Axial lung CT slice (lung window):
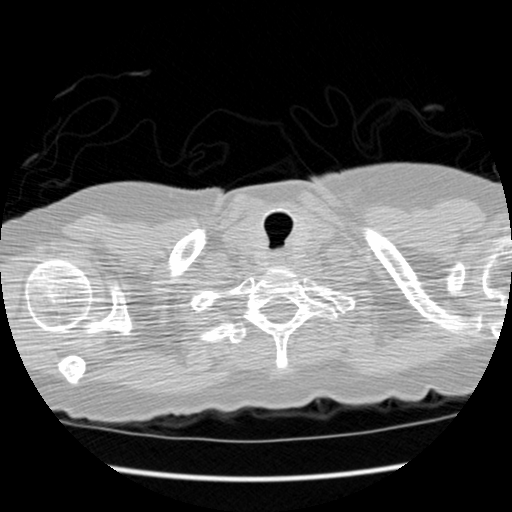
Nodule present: no